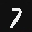
Label: 7